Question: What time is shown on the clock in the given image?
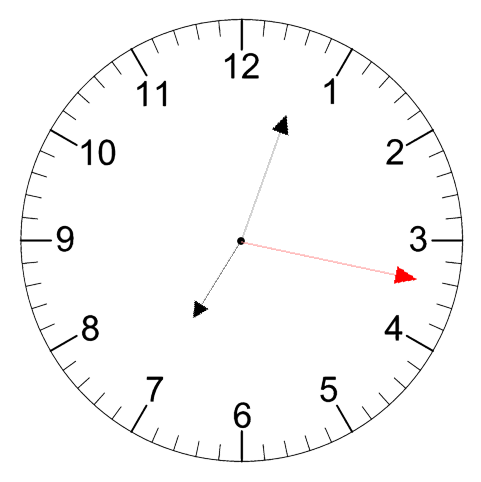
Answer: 07:03:17